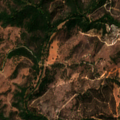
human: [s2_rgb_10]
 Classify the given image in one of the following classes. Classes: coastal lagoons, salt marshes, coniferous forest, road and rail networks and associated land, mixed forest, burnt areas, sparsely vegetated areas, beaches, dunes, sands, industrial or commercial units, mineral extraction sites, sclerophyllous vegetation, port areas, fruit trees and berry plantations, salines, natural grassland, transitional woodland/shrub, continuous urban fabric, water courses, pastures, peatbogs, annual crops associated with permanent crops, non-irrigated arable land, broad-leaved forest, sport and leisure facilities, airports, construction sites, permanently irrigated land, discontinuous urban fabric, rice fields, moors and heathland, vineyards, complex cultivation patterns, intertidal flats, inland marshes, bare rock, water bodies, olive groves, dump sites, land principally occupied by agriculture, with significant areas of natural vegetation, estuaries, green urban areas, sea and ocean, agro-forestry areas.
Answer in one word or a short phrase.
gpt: non-irrigated arable land, broad-leaved forest, transitional woodland/shrub